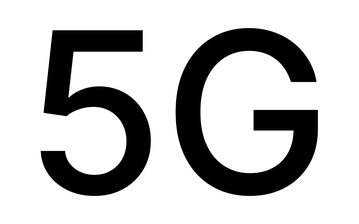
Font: Inter_Medium